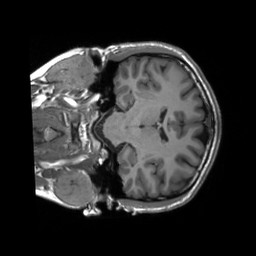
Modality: T1w
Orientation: coronal
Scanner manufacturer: siemens
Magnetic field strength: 3 T
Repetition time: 2.3 s
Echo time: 0.00207 s